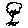
Label: tree